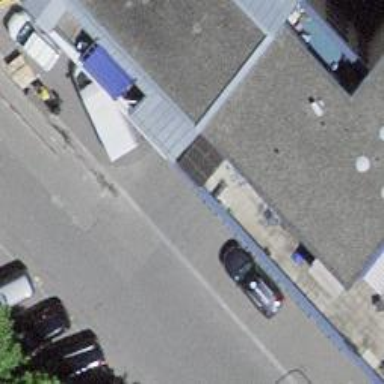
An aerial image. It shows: Parking area.